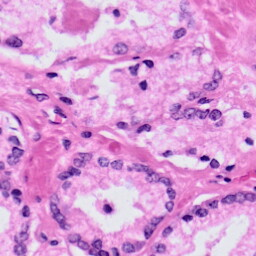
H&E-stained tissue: Prostate